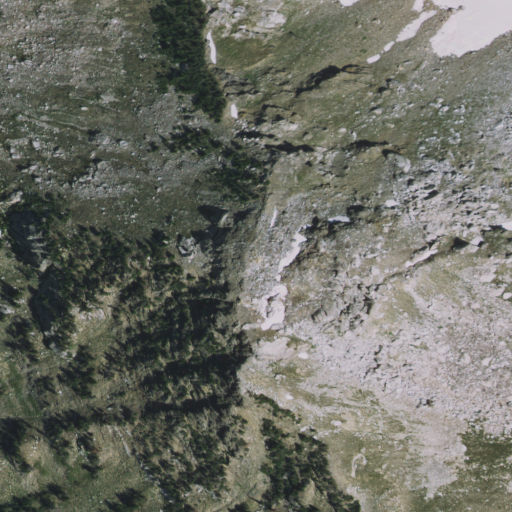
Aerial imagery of mountain in Wyoming named Dry Ridge Mountain containing barren land, shrub, and grassland